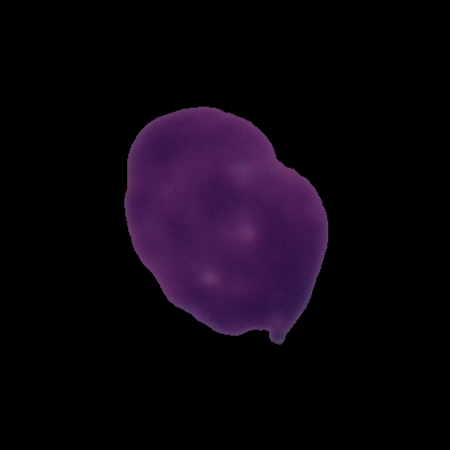
Label: cancer